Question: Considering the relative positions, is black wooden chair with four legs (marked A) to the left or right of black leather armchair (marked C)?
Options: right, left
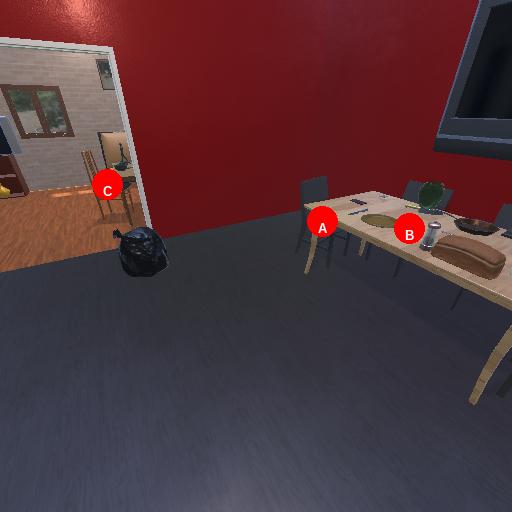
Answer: right